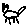
Label: cat